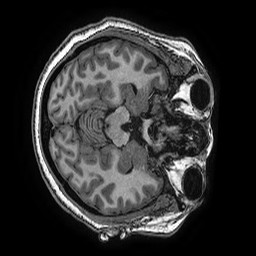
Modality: T1w
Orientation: axial
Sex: female
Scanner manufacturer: ge
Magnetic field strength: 3 T
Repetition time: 0.0077 s
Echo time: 0.003436 s